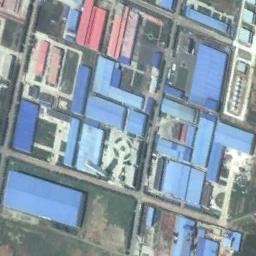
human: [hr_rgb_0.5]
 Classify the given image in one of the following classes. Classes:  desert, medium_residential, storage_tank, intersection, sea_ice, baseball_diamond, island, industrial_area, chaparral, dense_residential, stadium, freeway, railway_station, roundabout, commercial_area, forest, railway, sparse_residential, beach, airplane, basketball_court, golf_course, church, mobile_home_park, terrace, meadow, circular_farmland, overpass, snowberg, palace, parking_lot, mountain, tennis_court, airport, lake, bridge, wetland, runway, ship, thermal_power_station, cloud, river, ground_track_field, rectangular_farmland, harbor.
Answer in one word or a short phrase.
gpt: industrial_area